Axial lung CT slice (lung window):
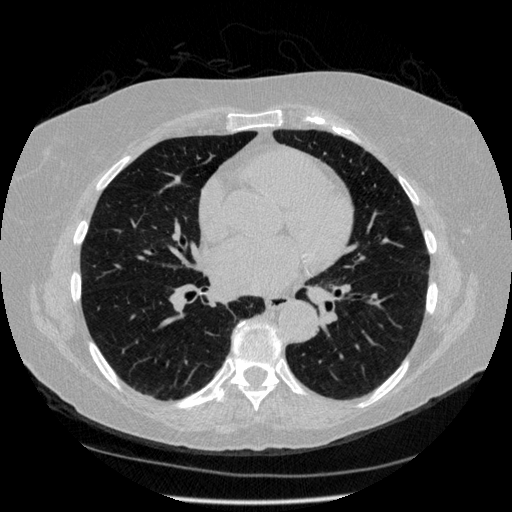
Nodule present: no